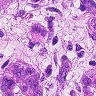
Metastatic tissue present: yes